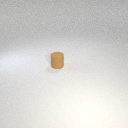
small brown rubber cylinder